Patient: sex M, age 69
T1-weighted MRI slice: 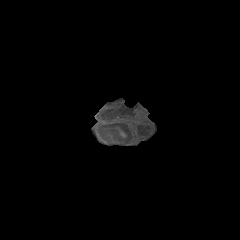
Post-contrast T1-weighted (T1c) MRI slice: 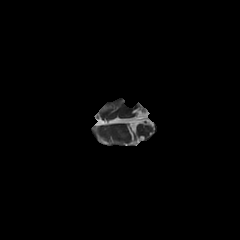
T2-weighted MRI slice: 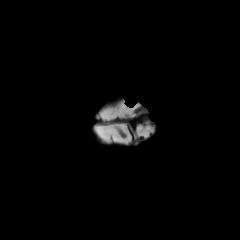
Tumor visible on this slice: no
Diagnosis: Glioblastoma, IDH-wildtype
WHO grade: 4